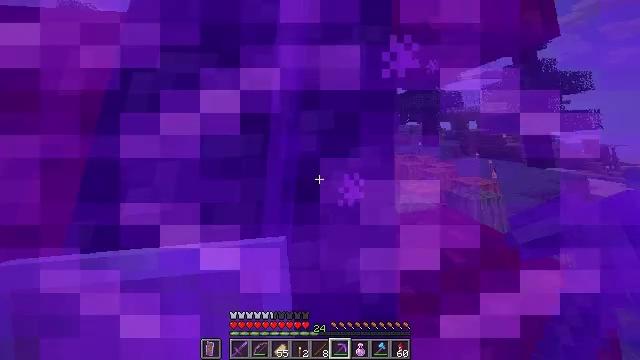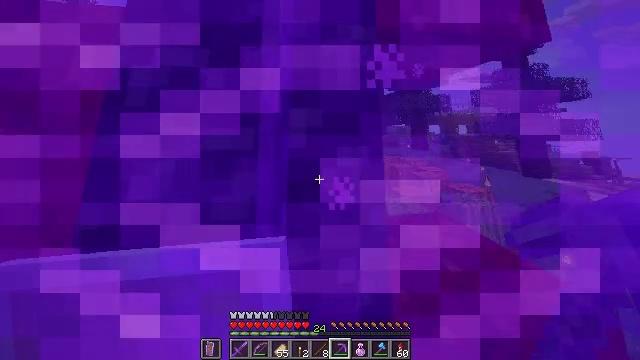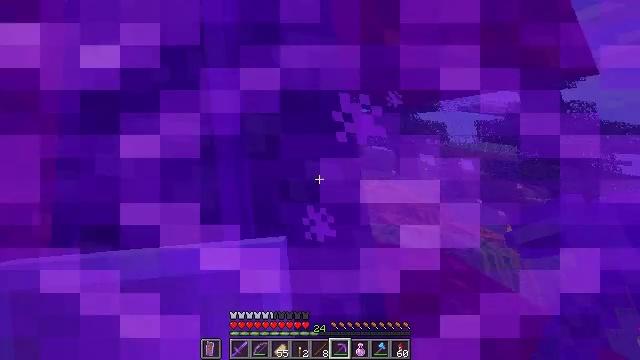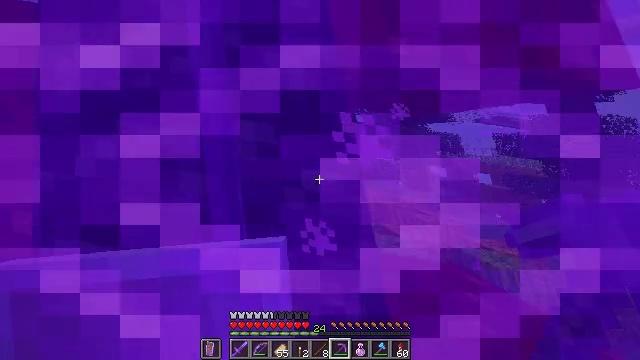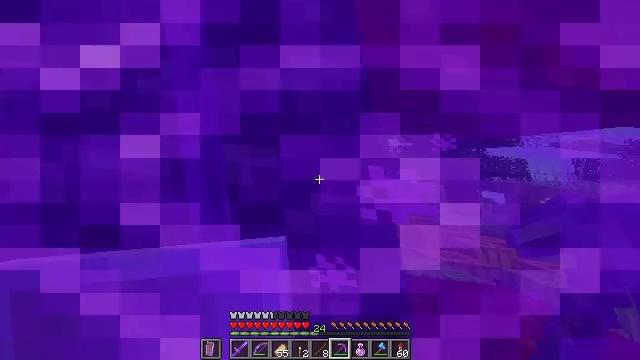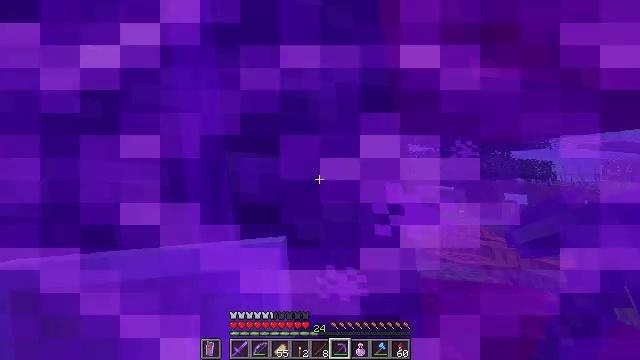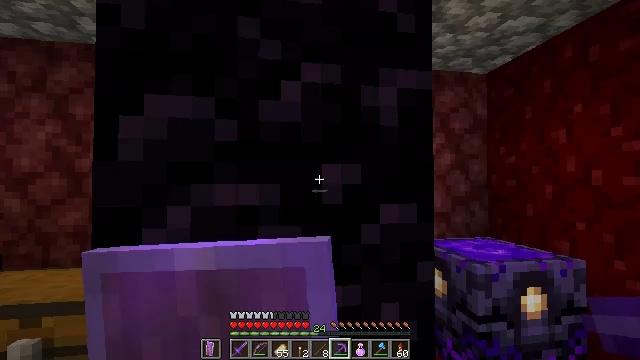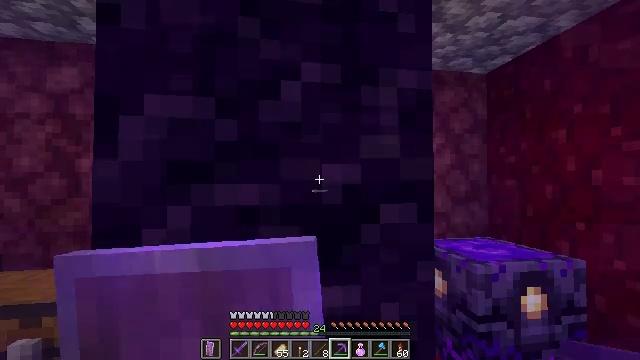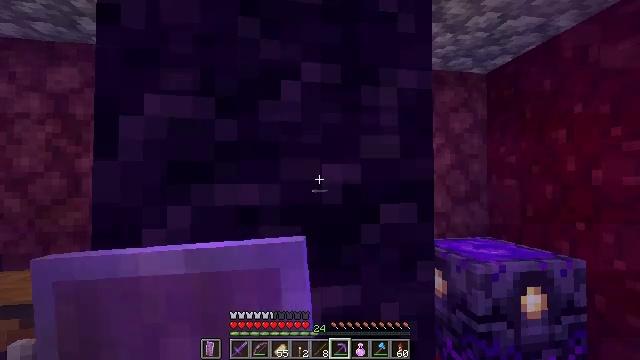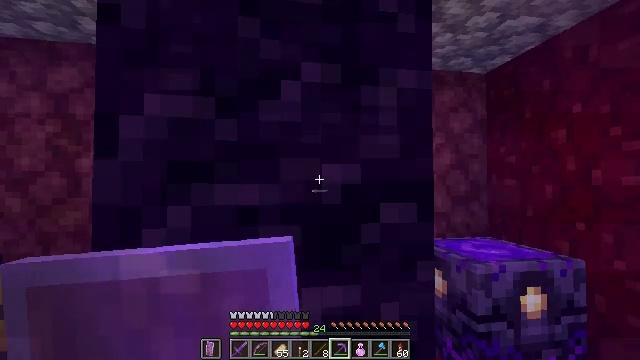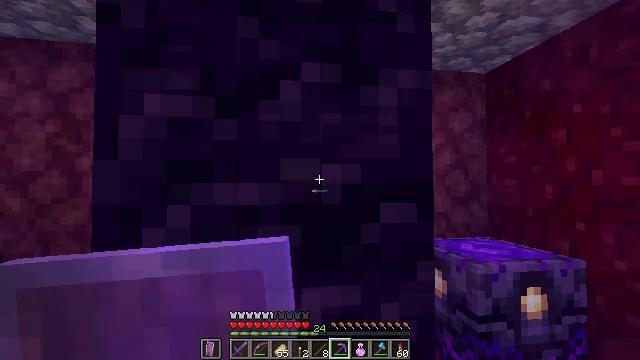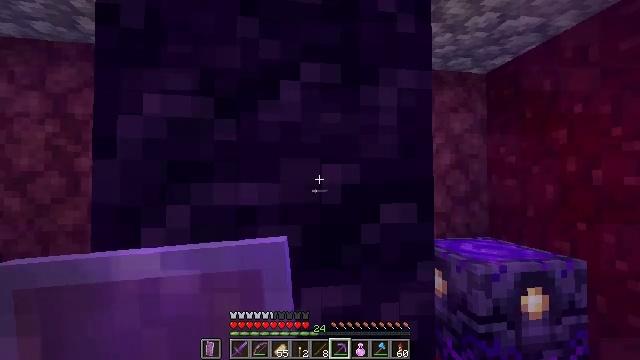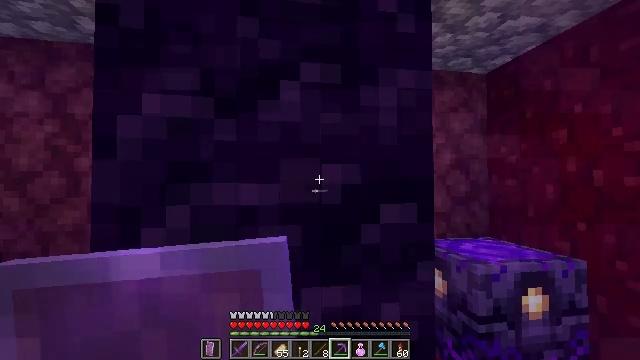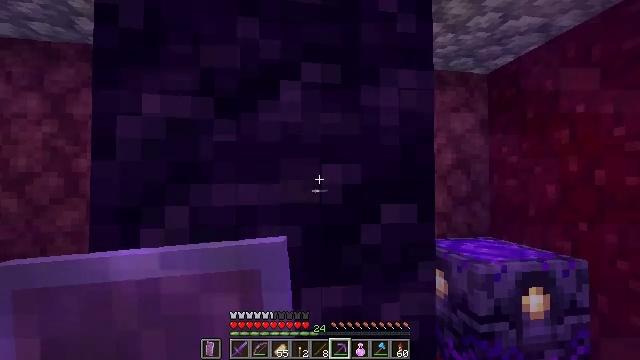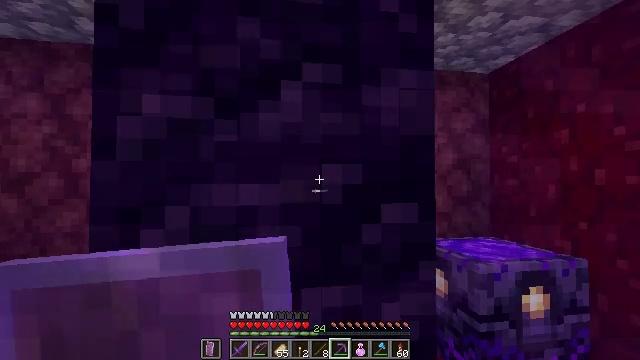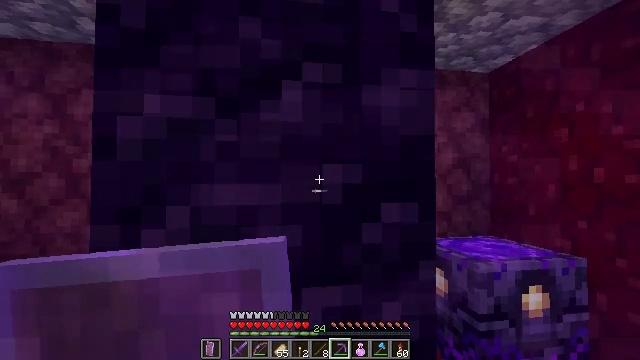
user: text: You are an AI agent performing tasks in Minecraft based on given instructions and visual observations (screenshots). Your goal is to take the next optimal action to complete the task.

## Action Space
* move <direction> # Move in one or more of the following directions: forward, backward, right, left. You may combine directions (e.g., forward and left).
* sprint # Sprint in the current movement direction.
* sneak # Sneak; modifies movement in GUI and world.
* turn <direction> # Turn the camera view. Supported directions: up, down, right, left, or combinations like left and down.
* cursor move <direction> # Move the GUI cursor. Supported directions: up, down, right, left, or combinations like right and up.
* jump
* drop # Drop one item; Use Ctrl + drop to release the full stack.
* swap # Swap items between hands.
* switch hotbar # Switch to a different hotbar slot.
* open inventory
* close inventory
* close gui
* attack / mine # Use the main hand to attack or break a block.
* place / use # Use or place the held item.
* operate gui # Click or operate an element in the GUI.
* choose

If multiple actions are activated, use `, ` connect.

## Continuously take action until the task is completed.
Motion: motion action
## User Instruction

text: Gather blackstone for crafting.
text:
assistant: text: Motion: no_op
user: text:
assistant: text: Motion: no_op
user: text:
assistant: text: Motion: no_op
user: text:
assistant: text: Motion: no_op
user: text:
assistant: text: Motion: no_op
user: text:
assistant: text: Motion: no_op
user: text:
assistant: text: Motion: no_op
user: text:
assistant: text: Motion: no_op
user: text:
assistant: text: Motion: no_op
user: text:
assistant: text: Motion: no_op
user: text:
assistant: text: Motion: no_op
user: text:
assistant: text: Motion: no_op
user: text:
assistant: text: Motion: no_op
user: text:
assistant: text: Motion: no_op
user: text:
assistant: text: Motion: no_op
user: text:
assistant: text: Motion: no_op
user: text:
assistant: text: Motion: no_op
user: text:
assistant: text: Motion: turn left and down
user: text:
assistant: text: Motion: turn left and down
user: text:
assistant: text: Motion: turn left and down
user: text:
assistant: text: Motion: turn left and down
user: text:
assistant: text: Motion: turn left and down
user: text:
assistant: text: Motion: move forward, turn left and down
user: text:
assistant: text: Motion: move forward, turn left
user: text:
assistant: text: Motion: move forward
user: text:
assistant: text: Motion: move forward
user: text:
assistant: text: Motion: move forward
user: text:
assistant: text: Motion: move forward
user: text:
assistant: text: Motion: move forward
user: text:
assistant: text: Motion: move forward, turn left